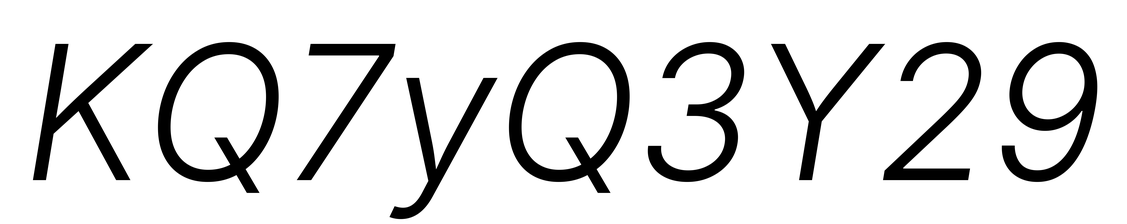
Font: Inter-Italic_Light_Italic